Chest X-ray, PA view. Patient: 52 years old, sex M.
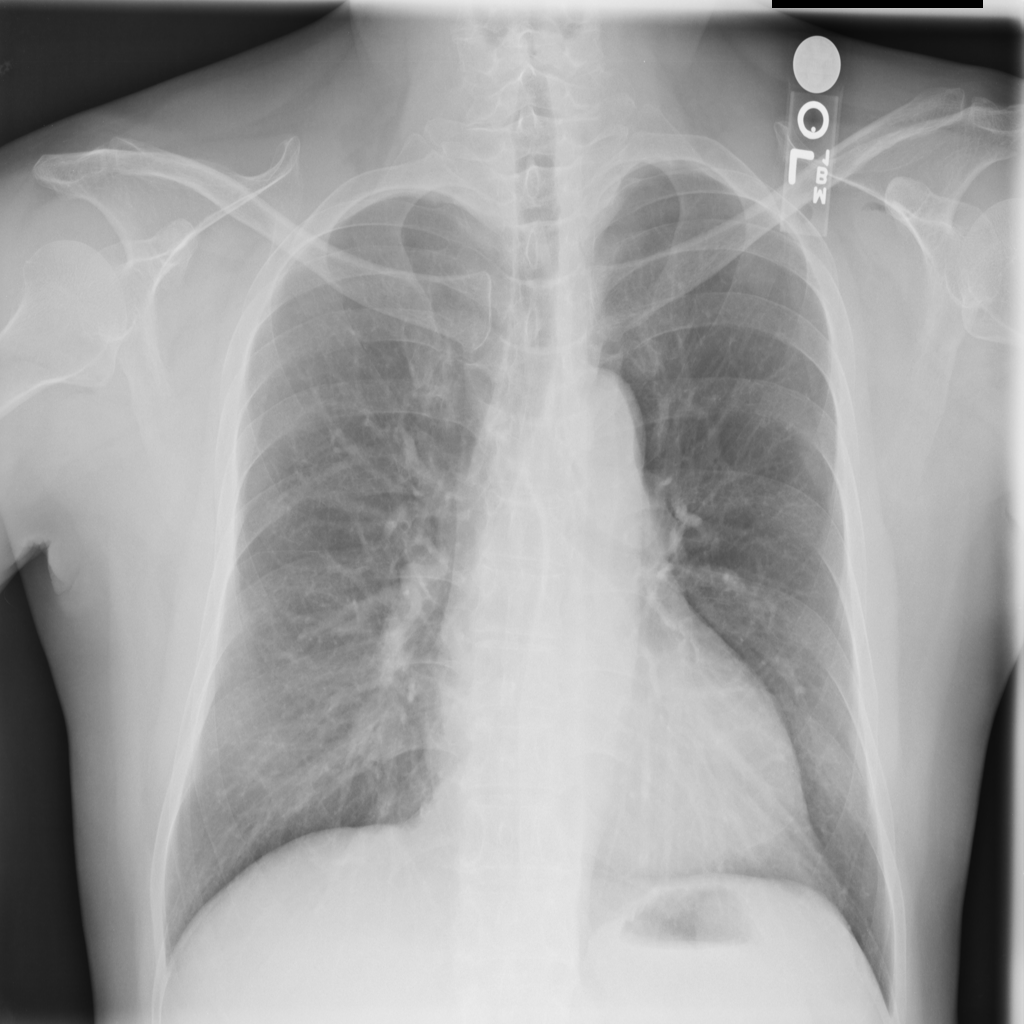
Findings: Cardiomegaly